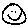
Label: smiley face